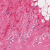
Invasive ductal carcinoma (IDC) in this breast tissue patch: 0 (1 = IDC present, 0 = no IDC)